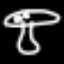
Label: mushroom